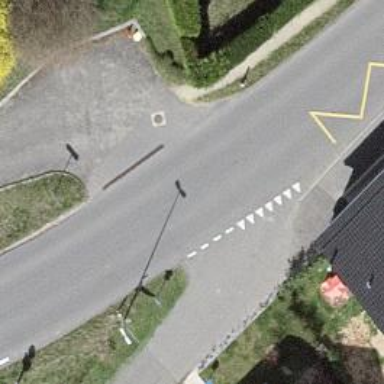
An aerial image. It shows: Secondary road.